Question: I have data for nine rivers from 2001 to 2009. I want to create the graph of nine facets and each facets I want to have nine lines for each year. The x-axis would be from Jan to December. So far I have come up to this:
The code I used is as follows:
'''
testseries<- read.csv("testseries.csv")
meltedtestseries <- melt(testseries,id=c("date"))
head(meltedtestseries)
ggplot(meltedtestseries,aes(x=date,y=value))+geom_line()+facet_wrap(~variable,scales="free")+xlab("Date")+ylab("Discharge(cms)")
'''
The graph I obtained is as follows:

Now, I want to change the X axis in Months and plot nine curves for each year for each facet. I know I need to change color=year or something like that. But it didn't work out. Any help is highly appreciated. Thanks.
The dataset can be found on <URL>
Jdbaba
I also tried this code:
'''
ggplot(meltedtestseries,aes(x=as.Date(date),y=value,color=date))+geom_line()+facet_wrap(~variable,scales="free")+xlab("Date")+ylab("Discharge(cms)")
'''
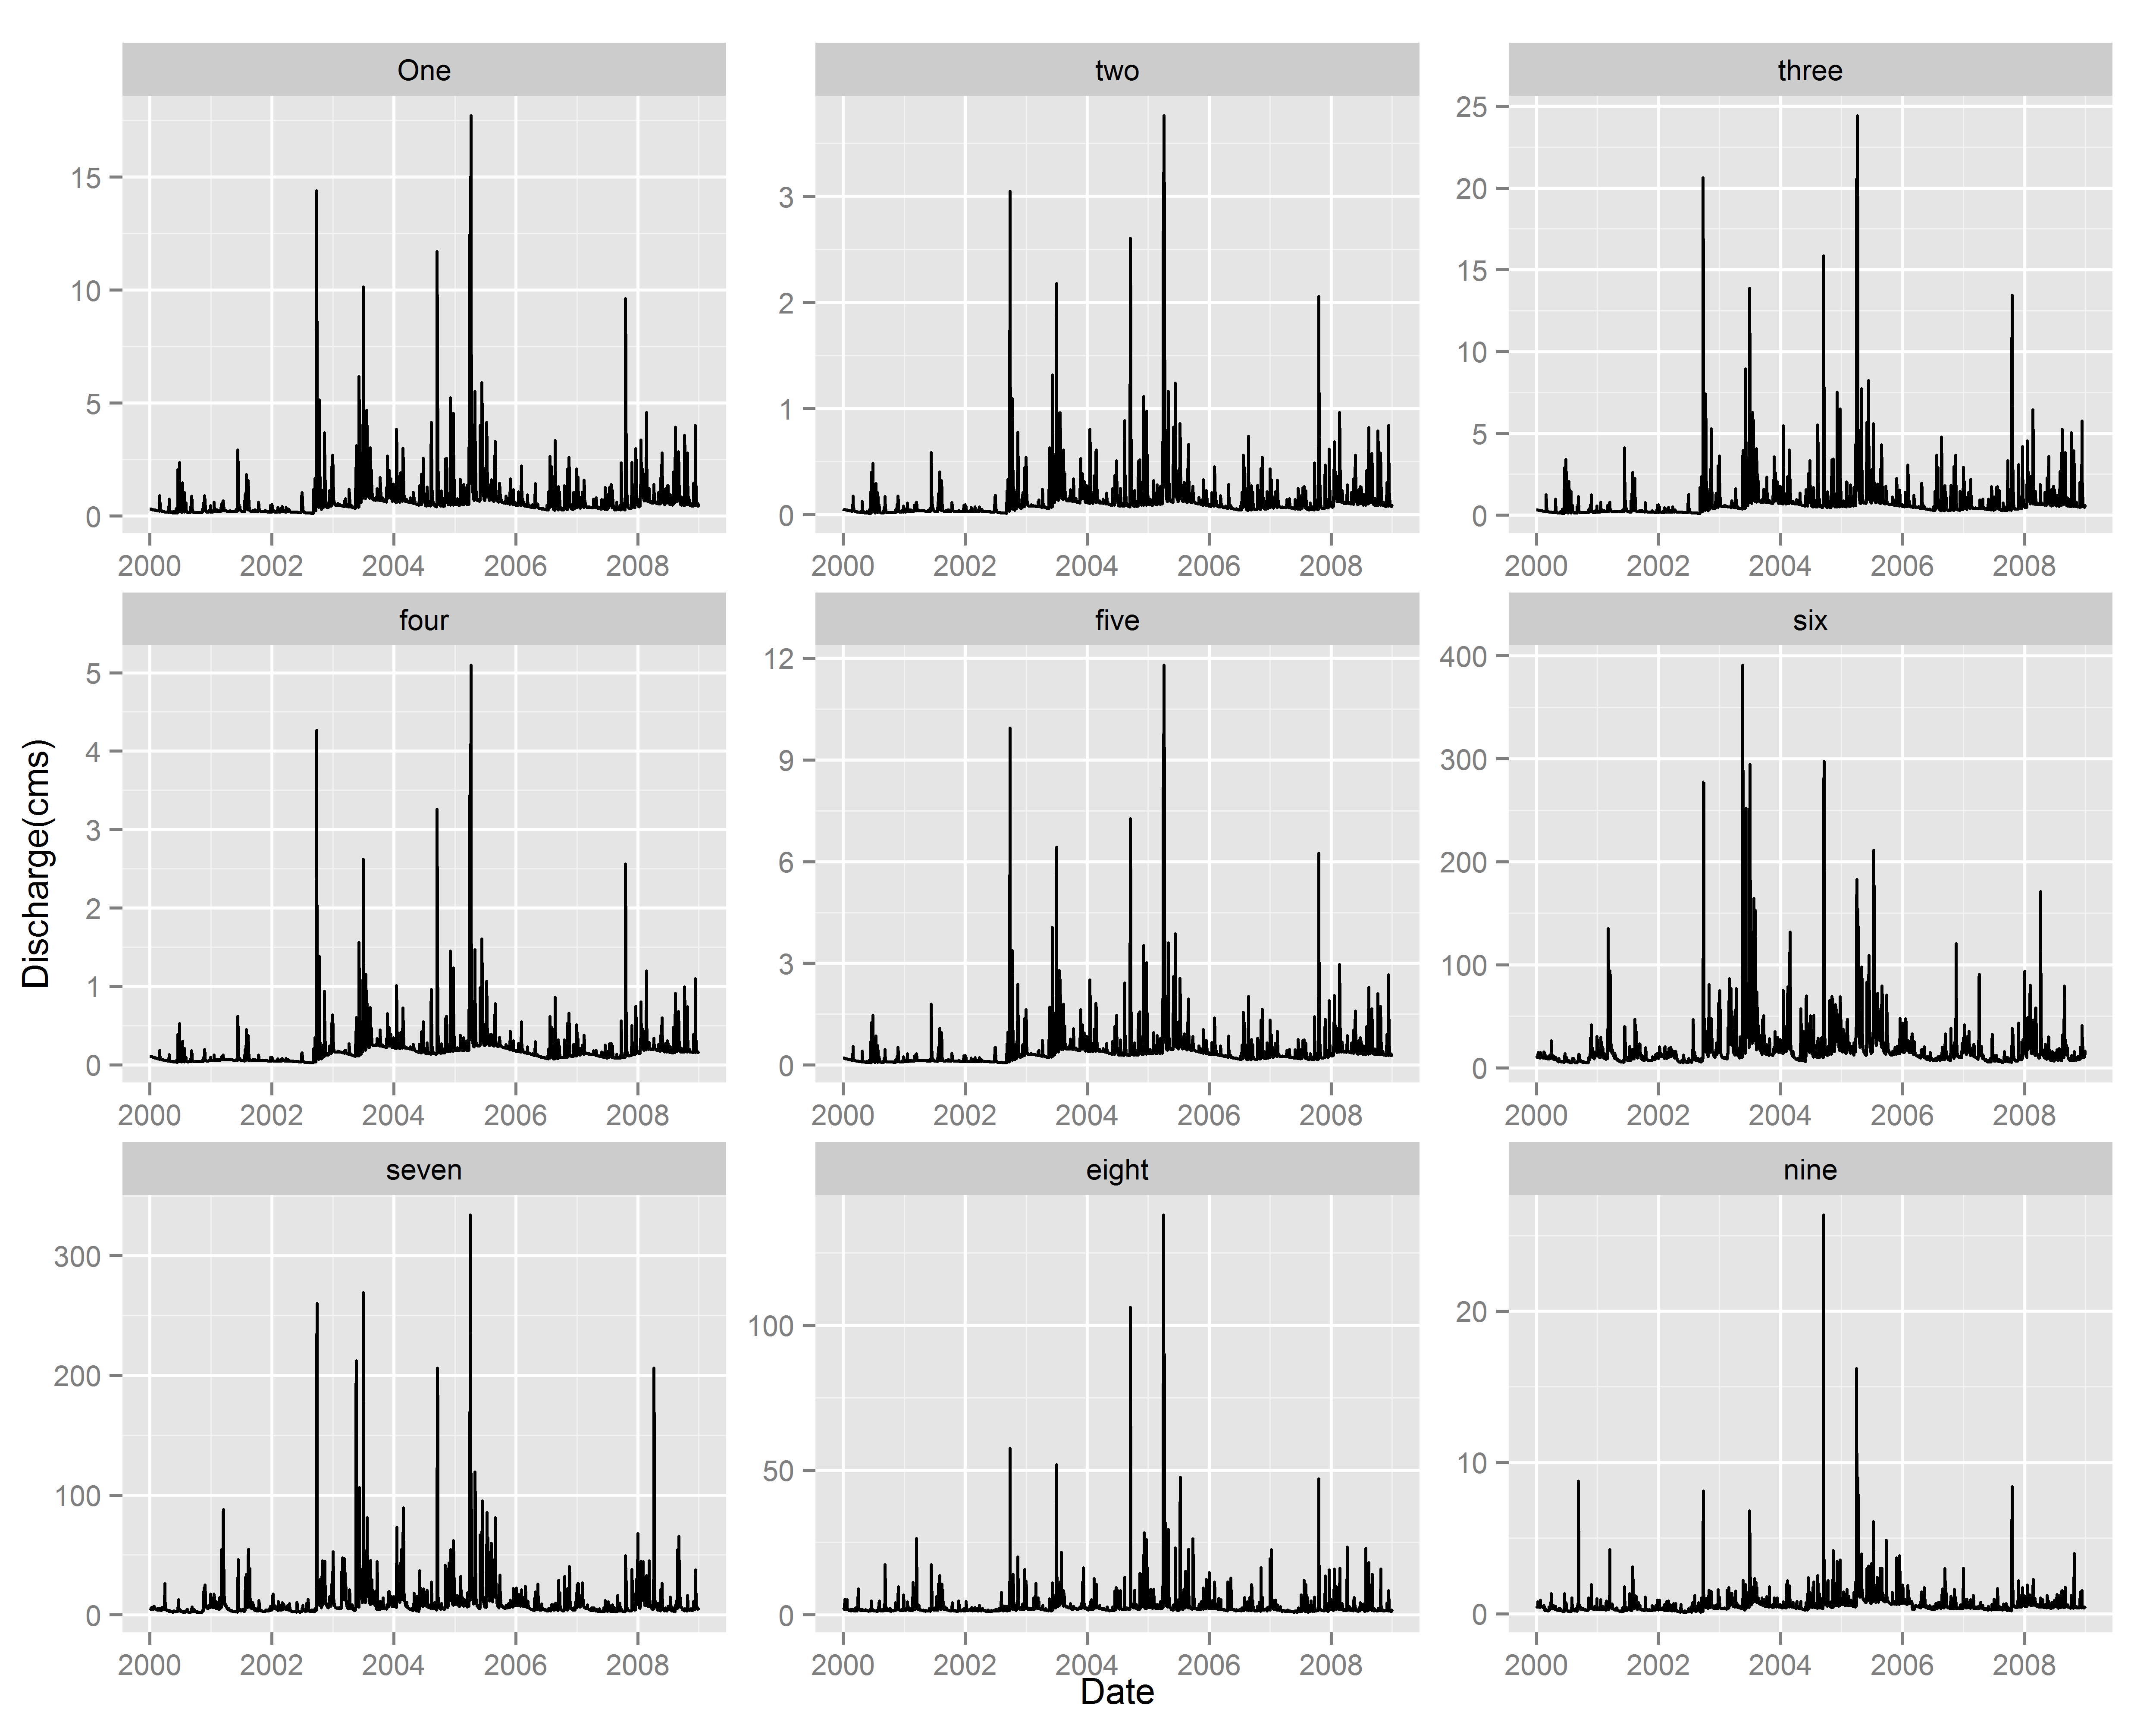
Answer: I think what you're missing is a grouping by 'year'. Assuming your 'data.frame' is 'df',
'''
require(ggplot2)
require(reshape2)
df1 <- read.csv("~/Downloads/testseries.csv")
df <- melt(df1,id=c("date"))
df$date <- as.Date(df$date)
# get 'year' first
# df$year <- as.POSIXlt(df$date)$year + 1900 (old code)
# df$year <- format(df$date,'%Y') # following @agstudy's comment.
p <- ggplot(data = df, aes(x=date, y=value))
# group/colour by year
p <- p + geom_line(aes(colour=factor(year)))
p <- p + scale_colour_brewer(palette="Set3")
p <- p + facet_wrap(~ variable, scales="free", ncol=3)
p <- p + xlab("Date") + ylab("Discharge(cms)")
p
'''
This gives:

If this is not what you're looking for, then maybe you require facetting with 2 variables with 'facet_grid' as follows:
'''
df$year <- factor(as.POSIXlt(df$date)$year + 1900)
p <- ggplot(data = df, aes(x=date, y=value))
p <- p + geom_line()
p <- p + facet_grid(variable ~ year)
p <- p + xlab("Date") + ylab("Discharge(cms)")
p
'''
Gives a dense graph: